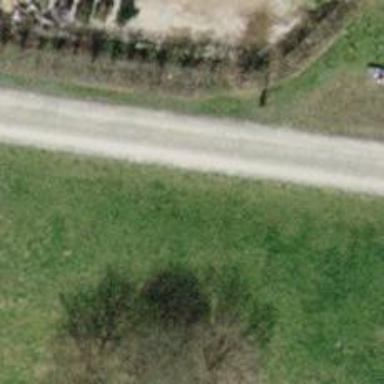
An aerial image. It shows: Pebblestone track with grade2 quality.